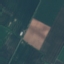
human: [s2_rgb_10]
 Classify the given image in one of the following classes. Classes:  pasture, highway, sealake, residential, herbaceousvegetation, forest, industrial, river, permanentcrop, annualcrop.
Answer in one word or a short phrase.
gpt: AnnualCrop